Question: I am having trying to accomplish this kind of a design. It needs to stretch to accomodate difference screens but rather then stretching it should repeat the pattern, I think the picture is pretty self-explanatory. 9patch only wont cut it as it only stretches.

Thanks for your time
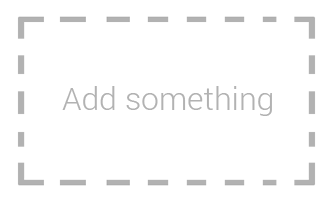
Answer: The simplest method to do what you want would be to use a 'shape' drawable with the 'stroke' element set on it to obtain that dash pattern.
You may be able to also do it with a 'layer-list' drawable.